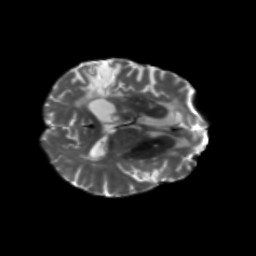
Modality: T2w
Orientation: axial
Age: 62
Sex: female
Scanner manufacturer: siemens
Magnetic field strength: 3 T
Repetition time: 5.25 s
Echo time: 0.08 s